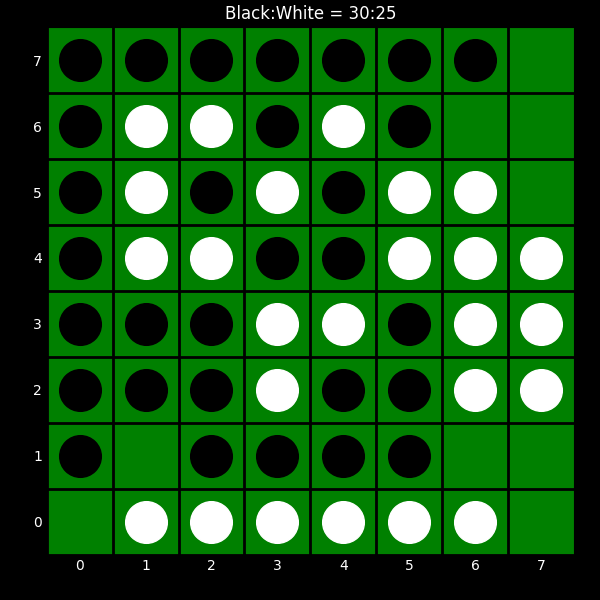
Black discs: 30
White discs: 25